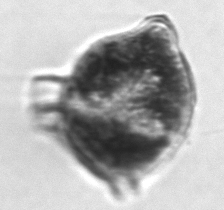
Label: Dinophysis_norvegica